Question: This is really annoying when you try to follow the documentation <URL>.
Instead of calling the mouse buttons left, right, and middle, like in any other documentation, they give them colors. It's even suggested to label the mouse to help you learning.
It's 2009 and there are 3 dominant systems left: Windows, MacOS X, Linux
Why do they still stick to this naming scheme? How should I be able to sell this to co-workers, or even customers?
From Squeak by Example:
> <URL> avoids terms like "left mouse
click" because different computers,
mice, keyboards and personal
configurations mean that different
users will need to press different
physical buttons to achieve the same
effect. Instead, the mouse buttons are
labeled with colors. The mouse button
that you pressed to get the "World"
menu is called the red button; it is
most often used for selecting items in
lists, selecting text, and selecting
menu items. When you start using
Squeak, it can be surprisingly helpful
to actually label your mouse, as shown
in Figure 1.4.

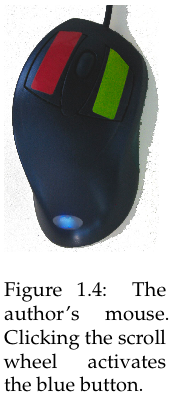
Answer: The button colors probably date back to the experiments at Xerox (where the mouse was invented). So maybe the question should be "why do current computers have colorless mouse buttons?" :D
As for sticking with the colors in the book, I think the reason was that the colors are still mentioned in the code, and colors don't always get mapped to the same fingers depending on the platform. But I agree, the color system is not very practical; probably the best would be to use primary/secondary/tertiary buttons?